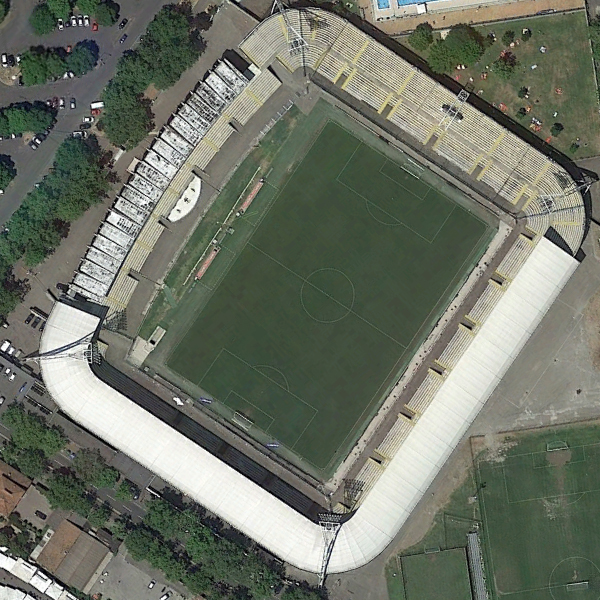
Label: Stadium